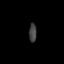
Tissue: prostate
Cell type: T cells
Senescence score: 0.3416
Nuclear area (px): 138
Mean DAPI intensity: 64.971